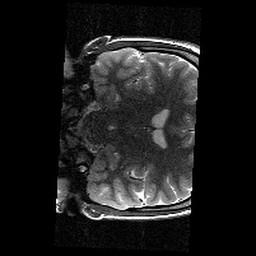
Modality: T2w
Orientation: coronal
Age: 12
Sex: female
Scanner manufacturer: siemens
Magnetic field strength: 3 T
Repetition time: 9.23 s
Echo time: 0.067 s